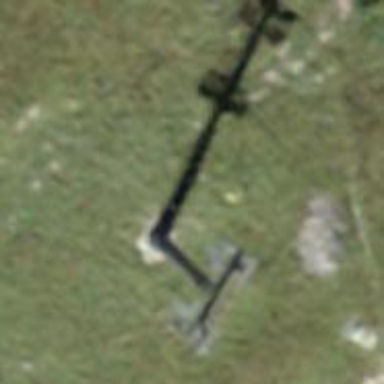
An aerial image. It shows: Pylon used for aerialway.